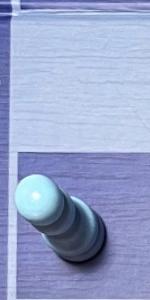
Label: Pawn_White